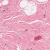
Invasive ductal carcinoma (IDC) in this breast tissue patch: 0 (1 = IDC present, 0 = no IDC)